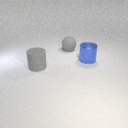
large blue metal cylinder to the right of large gray rubber sphere